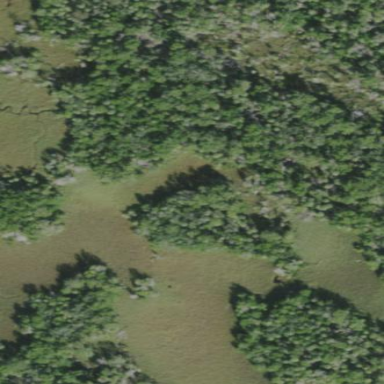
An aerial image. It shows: Beautiful woodland area.